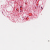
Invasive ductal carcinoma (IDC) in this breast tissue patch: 0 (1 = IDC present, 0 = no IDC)